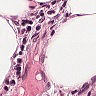
Metastatic tissue present: no